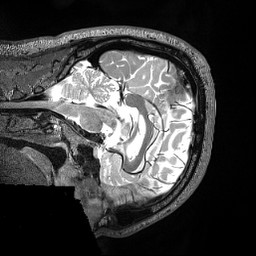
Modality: T2w
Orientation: sagittal
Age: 30
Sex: male
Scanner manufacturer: siemens
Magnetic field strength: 3 T
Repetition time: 3.2 s
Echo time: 0.563 s